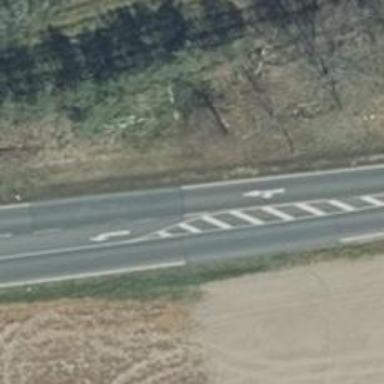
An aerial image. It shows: Asphalt road classified as primary highway.